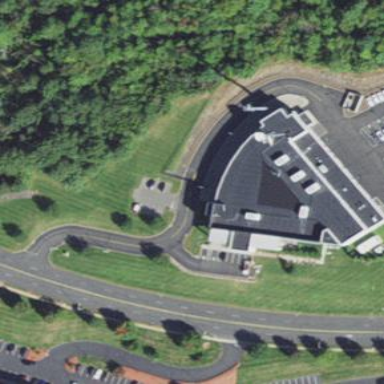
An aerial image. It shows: Television studio building.